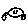
Label: car